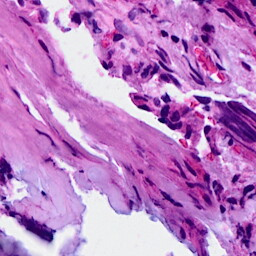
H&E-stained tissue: Breast